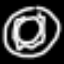
Label: donut